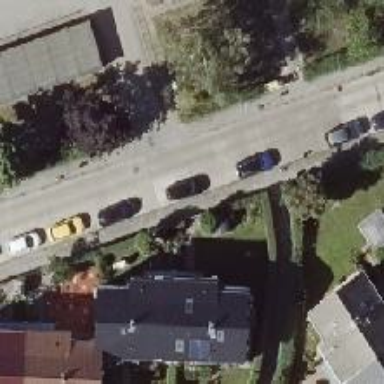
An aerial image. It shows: Residential concrete road with sidewalks on both sides.